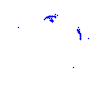
Particle: kaon